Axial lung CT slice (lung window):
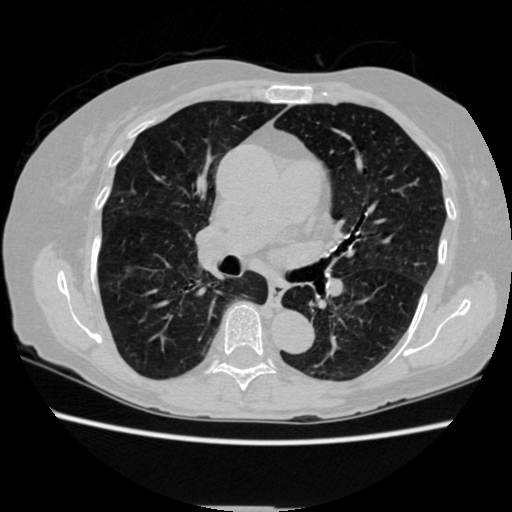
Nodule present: no